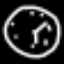
Label: clock